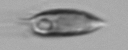
Label: Prorocentrum_triestinum